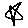
Label: star